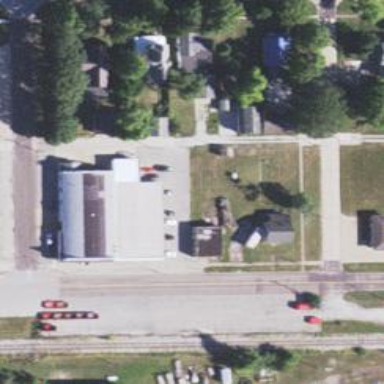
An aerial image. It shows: Alleyway designated as service road.